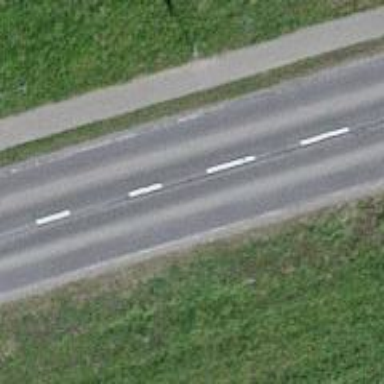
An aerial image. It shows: Secondary road with track for cycling on the left side.